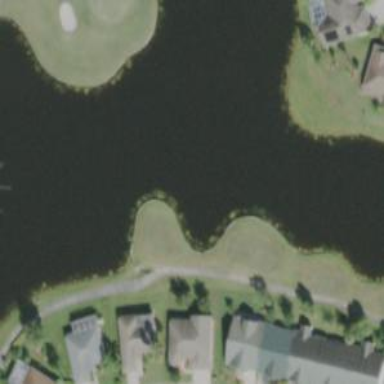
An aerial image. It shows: Grassy area designated as golf tee.